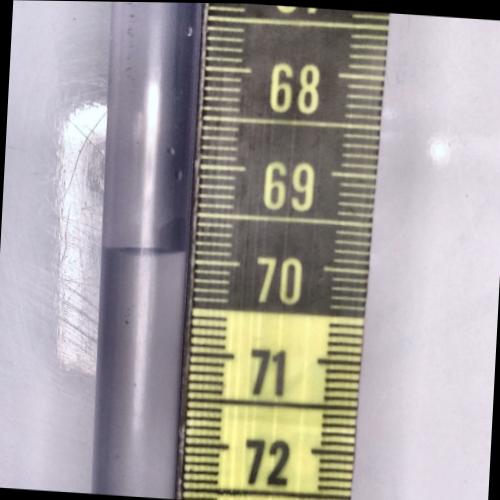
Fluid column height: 69.9 cm